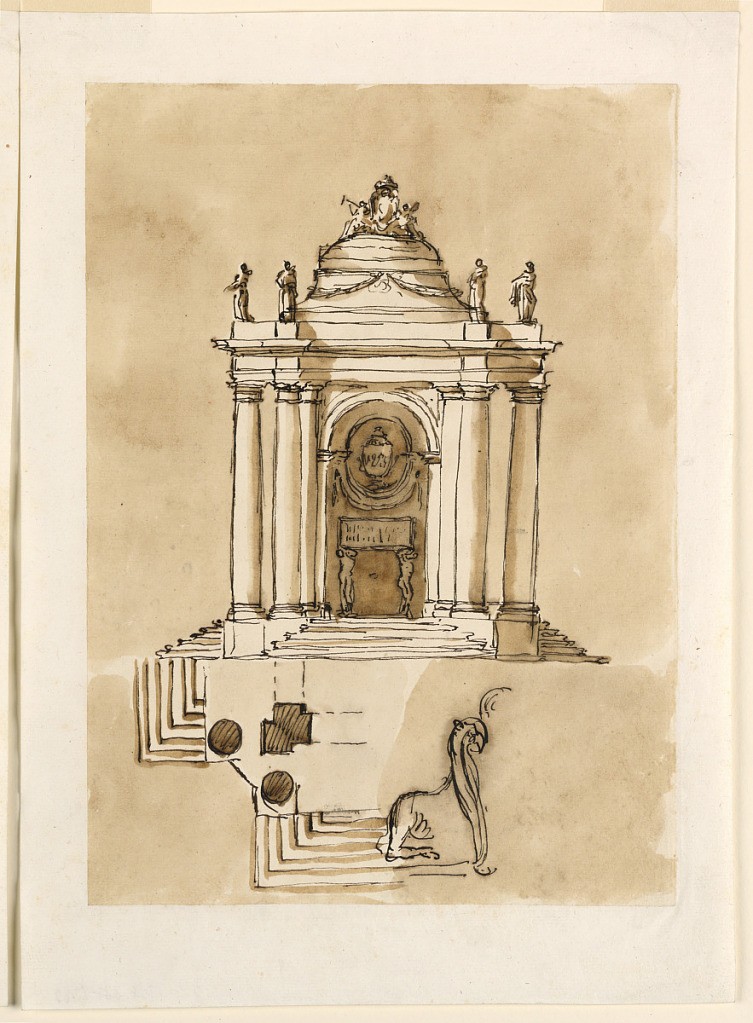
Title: Design for a Sepulchral Monument
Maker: Giuseppe Barberi, Italian, 1746–1809
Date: ca. 1795
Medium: Pen and brown ink, brush and brown wash on lined off-white laid paper
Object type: Drawing
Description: The back wall of a pavilion has the shape of a niche. In its is below the sarcophagus supported by Atlantes, and above an oval niche with an urn. A festoon surrounds the lower part of this niche. Laterally and in the front are no walls, but arches supported by two pillars. The entablature is projecting in front of the corners and is there supported by two obliquely standing columns. Rectangularly projecting steps give access to the platform. Above the entablature is an attic, with figures standing above the columns. The dome has the shape of a pedestal, with an escutcheon on top, supported by putti, of whom the left is sitting and blowing a trumpet, the right one apparently knels. Below is the left hald of the plan, and a sketch of a crouching griffin as a part of a decoration.